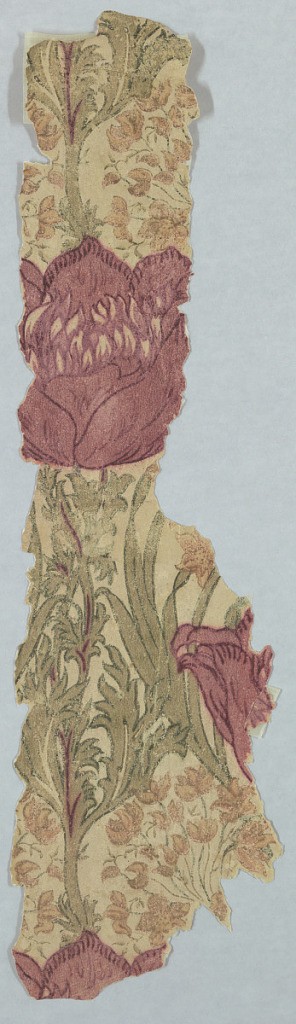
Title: Sidewall
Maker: Maxwell & Co., S.A., Chicago, Illinois, USA
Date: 1880–1900
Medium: Machine-printed
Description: Large stylized poppy and clusters of small flowers form the drop repeat motif. Finished with a wash which makes it a "wash print" paper. This was the top one of six layers of wallpapers.